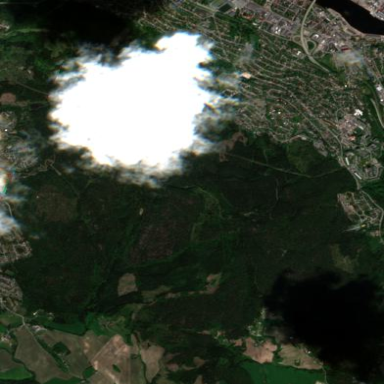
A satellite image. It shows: Hillside woodland area.